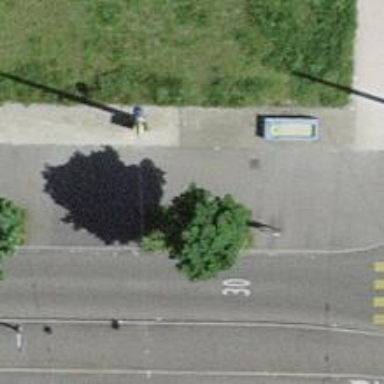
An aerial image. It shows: Post box is visible.